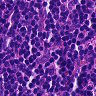
Metastatic tissue present: no